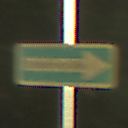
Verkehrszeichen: EinbahnstrasseRechtsweisend
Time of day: SunriseSunset
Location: Outdoor (Nature)
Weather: PartlyCloudy
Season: NotSpecified
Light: Natural